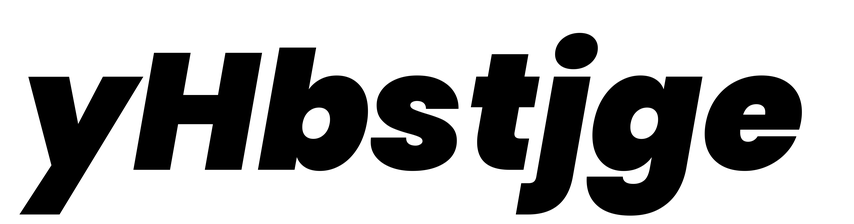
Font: Poppins-BlackItalic